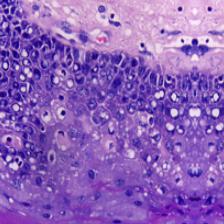
Diagnosis: OSCC